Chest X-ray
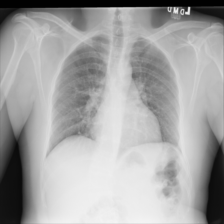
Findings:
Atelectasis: negative
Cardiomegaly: negative
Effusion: negative
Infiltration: negative
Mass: negative
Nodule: negative
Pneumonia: negative
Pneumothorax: negative
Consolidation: negative
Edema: negative
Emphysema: negative
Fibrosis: negative
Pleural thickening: negative
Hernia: negative